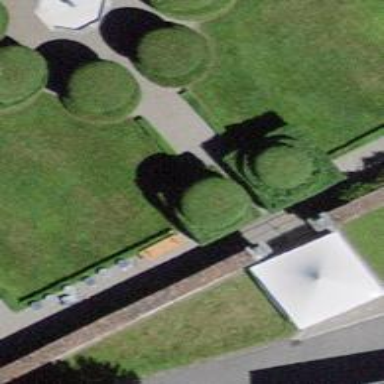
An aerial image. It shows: Hedge acting as barrier.